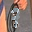
Label: 7